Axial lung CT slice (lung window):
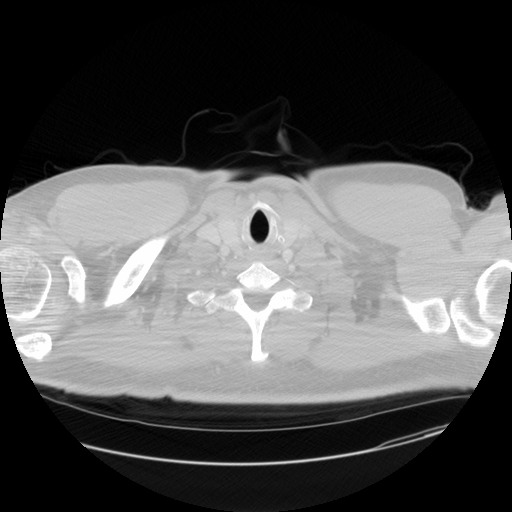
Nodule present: no